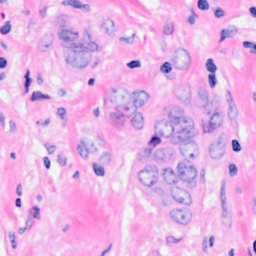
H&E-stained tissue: Breast